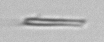
Label: fiber